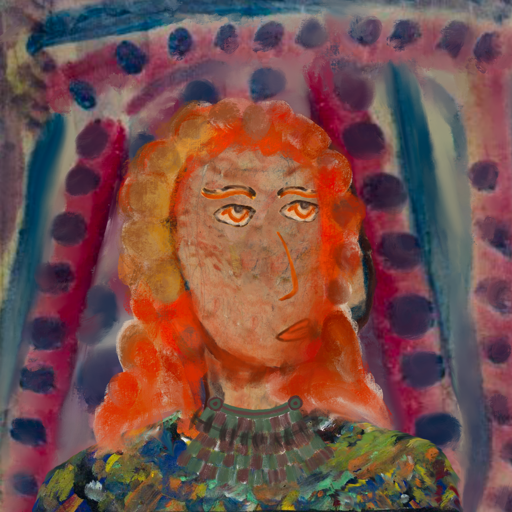
Background: HillGirl, Head And Neck Side: Orphan, Face Side: Experience, Bust: An_Impression, Hair Side: Rupkatha, Head Accessory: Blank, Second Necklace: After_Raid, Necklace: In_The_Sun, Baby: Blank